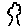
Label: tree